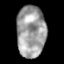
Tissue: lung
Cell type: Fibroblasts
Senescence score: 0.2011
Nuclear area (px): 1453
Mean DAPI intensity: 159.195